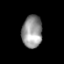
Tissue: prostate
Cell type: Epithelial cells
Senescence score: 0.2904
Nuclear area (px): 639
Mean DAPI intensity: 149.71